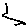
Label: zigzag